Question: This my table 'D_Demande' with 'idDemande' column of type 'varchar(10)':

This is my stored procedure:
'''
ALTER PROCEDURE [dbo].[get_maxIdDemande]
@maxidDemande varchar(10) output
AS
BEGIN
declare @numDemande varchar(10)
declare @currentDemandeDate varchar
declare @currentnum varchar
declare @num varchar
select @numDemande = max([idDemande]) from [dbo].[D_DEMANDE]
IF (@numDemande is null)
BEGIN
select @maxidDemande = FORMAT(getdate(),'ddMMyy')+'0001'
END
ELSE
BEGIN
set @currentDemandeDate = SUBSTRING(@numDemande,0,7)
set @currentnum = SUBSTRING(@numDemande,7,4)
IF(FORMAT(getdate(),'ddMMyy') = @currentDemandeDate)
BEGIN
set @num = CAST(@currentnum as int) + 1
select @maxidDemande = FORMAT(getdate(),'ddMMyy')+@num
END
ELSE
BEGIN
select @maxidDemande = FORMAT(getdate(),'ddMMyy')+'0001'
END
END
Return
END
'''
The problem that I get 0 when I debug those two statements:
'''
set @currentDemandeDate = SUBSTRING(@numDemande,0,7)
set @currentnum = SUBSTRING(@numDemande,7,4)
'''
Can you help with this?
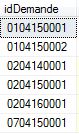
Answer: Your problem is in your variable declaration
'''
ALTER PROCEDURE [dbo].[get_maxIdDemande]
@maxidDemande varchar(10) output
AS
BEGIN
declare @numDemande varchar(10)
declare @currentDemandeDate varchar --<-- This is declared as VARCHAR(1)
declare @currentnum varchar --<-- This is also declared as VARCHAR(1)
declare @num varchar --<--and this one too
'''
You need to explicitly define the length of the varchar variable , otherwise it uses the default value of '1'
It should be
'''
declare @numDemande varchar(10)
declare @currentDemandeDate varchar(10)
declare @currentnum varchar(10)
declare @num varchar(10)
'''
## Procedure Definition
A fixed version of your proc would look something like...
'''
ALTER PROCEDURE [dbo].[get_maxIdDemande]
@maxidDemande varchar(10) output
AS
BEGIN
declare @numDemande varchar(10)
declare @currentDemandeDate varchar(10)
declare @currentnum varchar(10)
declare @num varchar(10)
select @numDemande = max([idDemande]) from [dbo].[D_DEMANDE]
IF (@numDemande is null)
BEGIN
select @maxidDemande = FORMAT(getdate(),'ddMMyy')+'0001'
END
ELSE
BEGIN
set @currentDemandeDate = SUBSTRING(@numDemande,0,7)
set @currentnum = SUBSTRING(@numDemande,7,4)
IF(FORMAT(getdate(),'ddMMyy') = @currentDemandeDate)
BEGIN
set @num = RIGHT('0000' + CAST(CAST(@currentnum as int) + 1 AS VARCHAR(10)),4)
select @maxidDemande = FORMAT(getdate(),'ddMMyy')+@num
END
ELSE
BEGIN
select @maxidDemande = FORMAT(getdate(),'ddMMyy')+'0001'
END
END
END
'''
## Execute Proc
'''
DECLARE @output VARCHAR(10);
EXEC [dbo].[get_maxIdDemande] @output OUTPUT
SELECT @output
'''
With current data in the table it should output value '<PHONE>'